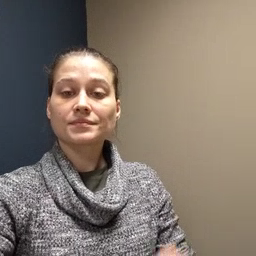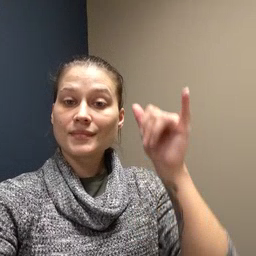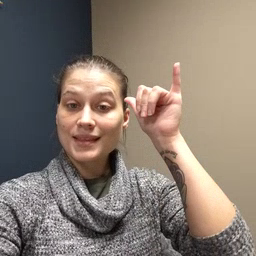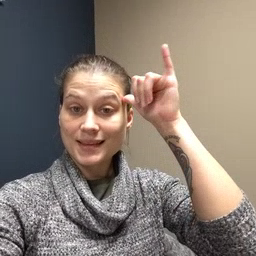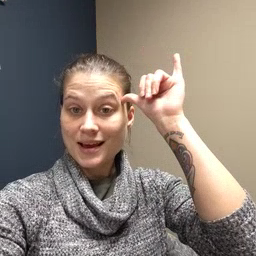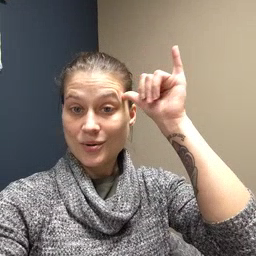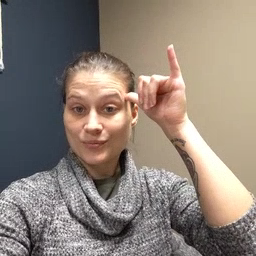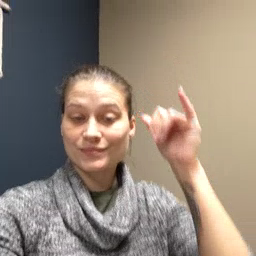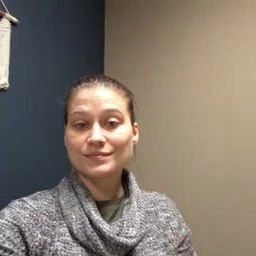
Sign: cow